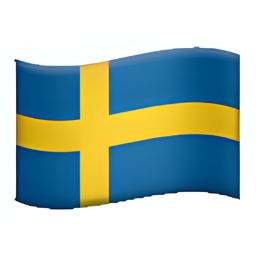
Name: flag for sweden
Emoji: 🇪🇸
Group: Flags
Sub-group: country-flag